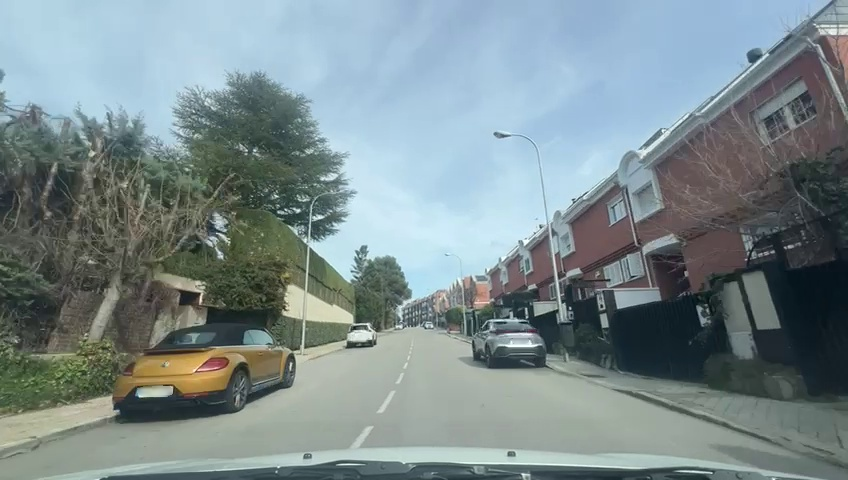
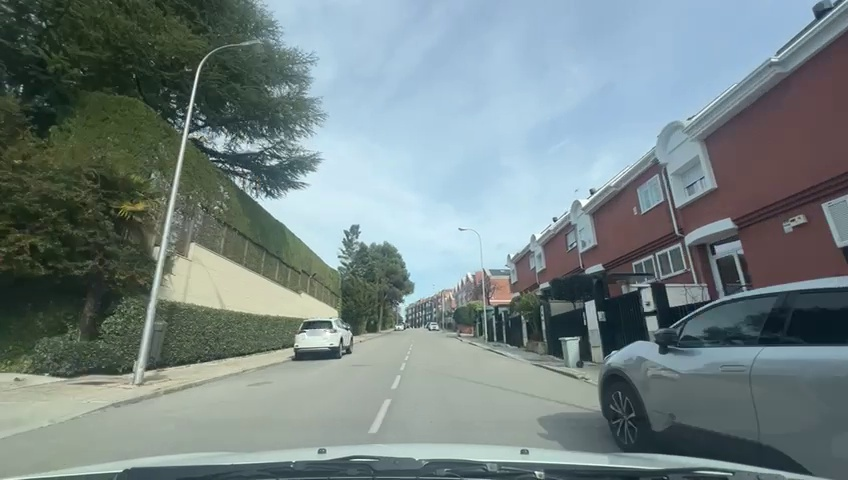
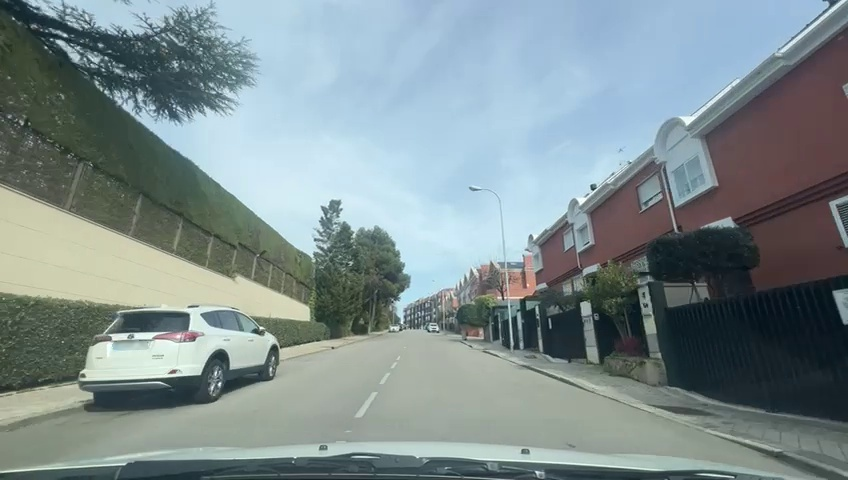
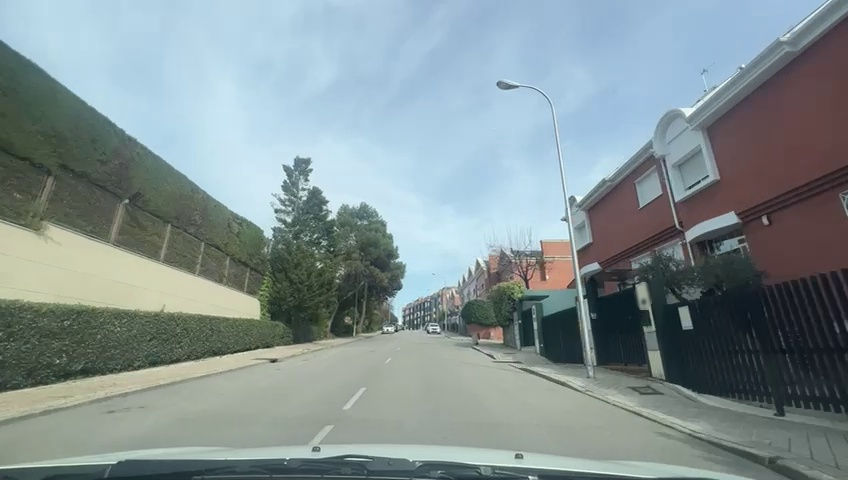
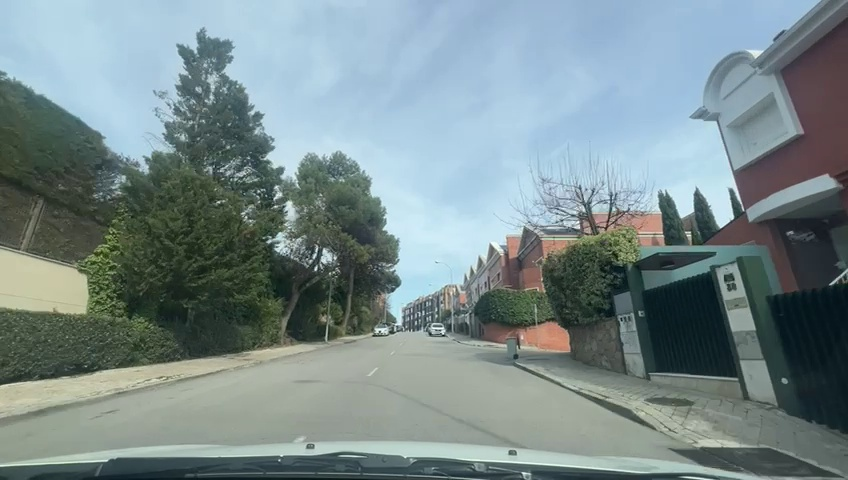
Situation: Lateral parked car
Question: Are vehicles present on the right side of the ego lane?
Answer: Yes
Reasoning: Parked vehicles are visible along the right side of the roadway.

Situation: Lateral parked car
Question: Are vehicles parked parallel or perpendicular to the roadway near the ego lane?
Answer: Yes
Reasoning: Several vehicles are parked parallel to the curb on the left and the right.

Situation: Lateral parked car
Question: Does the environment indicate an urban road where curbside parking is permitted?
Answer: No
Reasoning: No curbside parking are visible.

Situation: Lateral parked car
Question: Is the ego vehicle traveling in a middle lane with traffic lanes on both sides?
Answer: No
Reasoning: Lane markings indicate the ego vehicle is in the right lane with adjacent lane on it left side.

Situation: Lateral parked car
Question: Are vehicles present on the left side of the ego lane?
Answer: Yes
Reasoning: Parked vehicles are visible along the left side of the roadway.